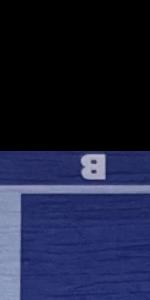
Label: Empty